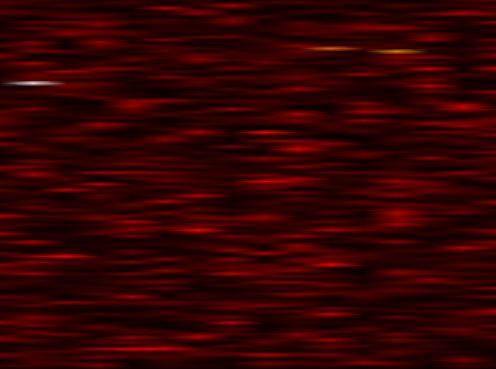
Label: WOLA